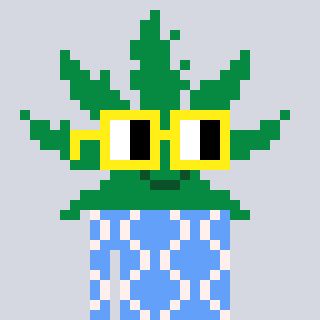
a pixel art character with square yellow glasses, a weed-shaped head and a blue-colored body on a cool background